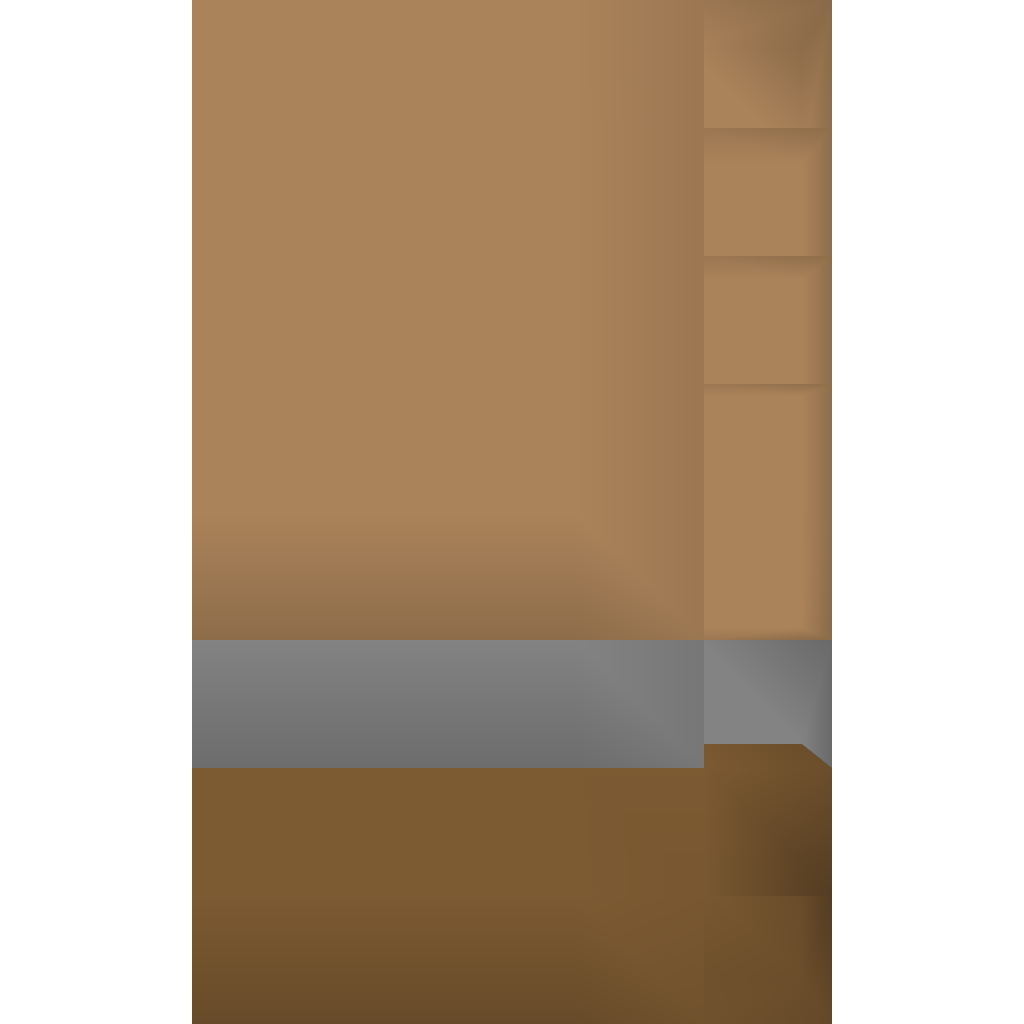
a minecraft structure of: Redstone Door bad low quality